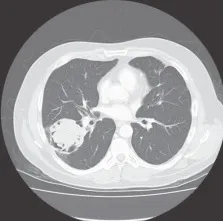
Partial response after chemotherapy with carboplatin and paclitaxel.
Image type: radiology (ct)